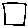
Label: square